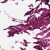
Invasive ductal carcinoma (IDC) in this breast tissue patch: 0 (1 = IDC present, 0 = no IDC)